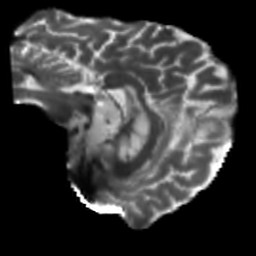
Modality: T2w
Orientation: sagittal
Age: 66
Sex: male
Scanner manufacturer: siemens
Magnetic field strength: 3 T
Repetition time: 5.47 s
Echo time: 0.0854 s